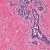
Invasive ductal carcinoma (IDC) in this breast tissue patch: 0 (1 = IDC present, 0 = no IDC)